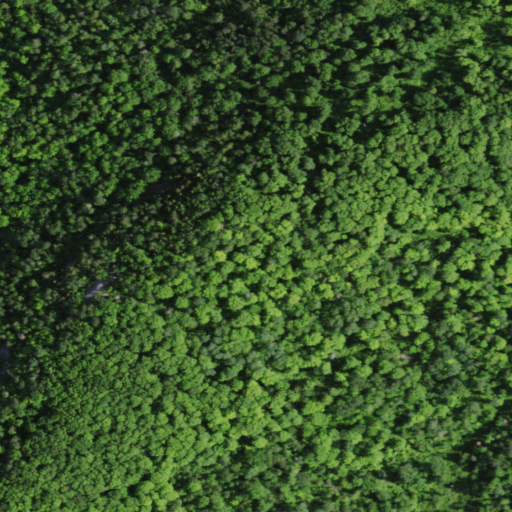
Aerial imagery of mountain in New York named Black Ash Mountain containing deciduous forest and evergreen forest